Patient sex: F
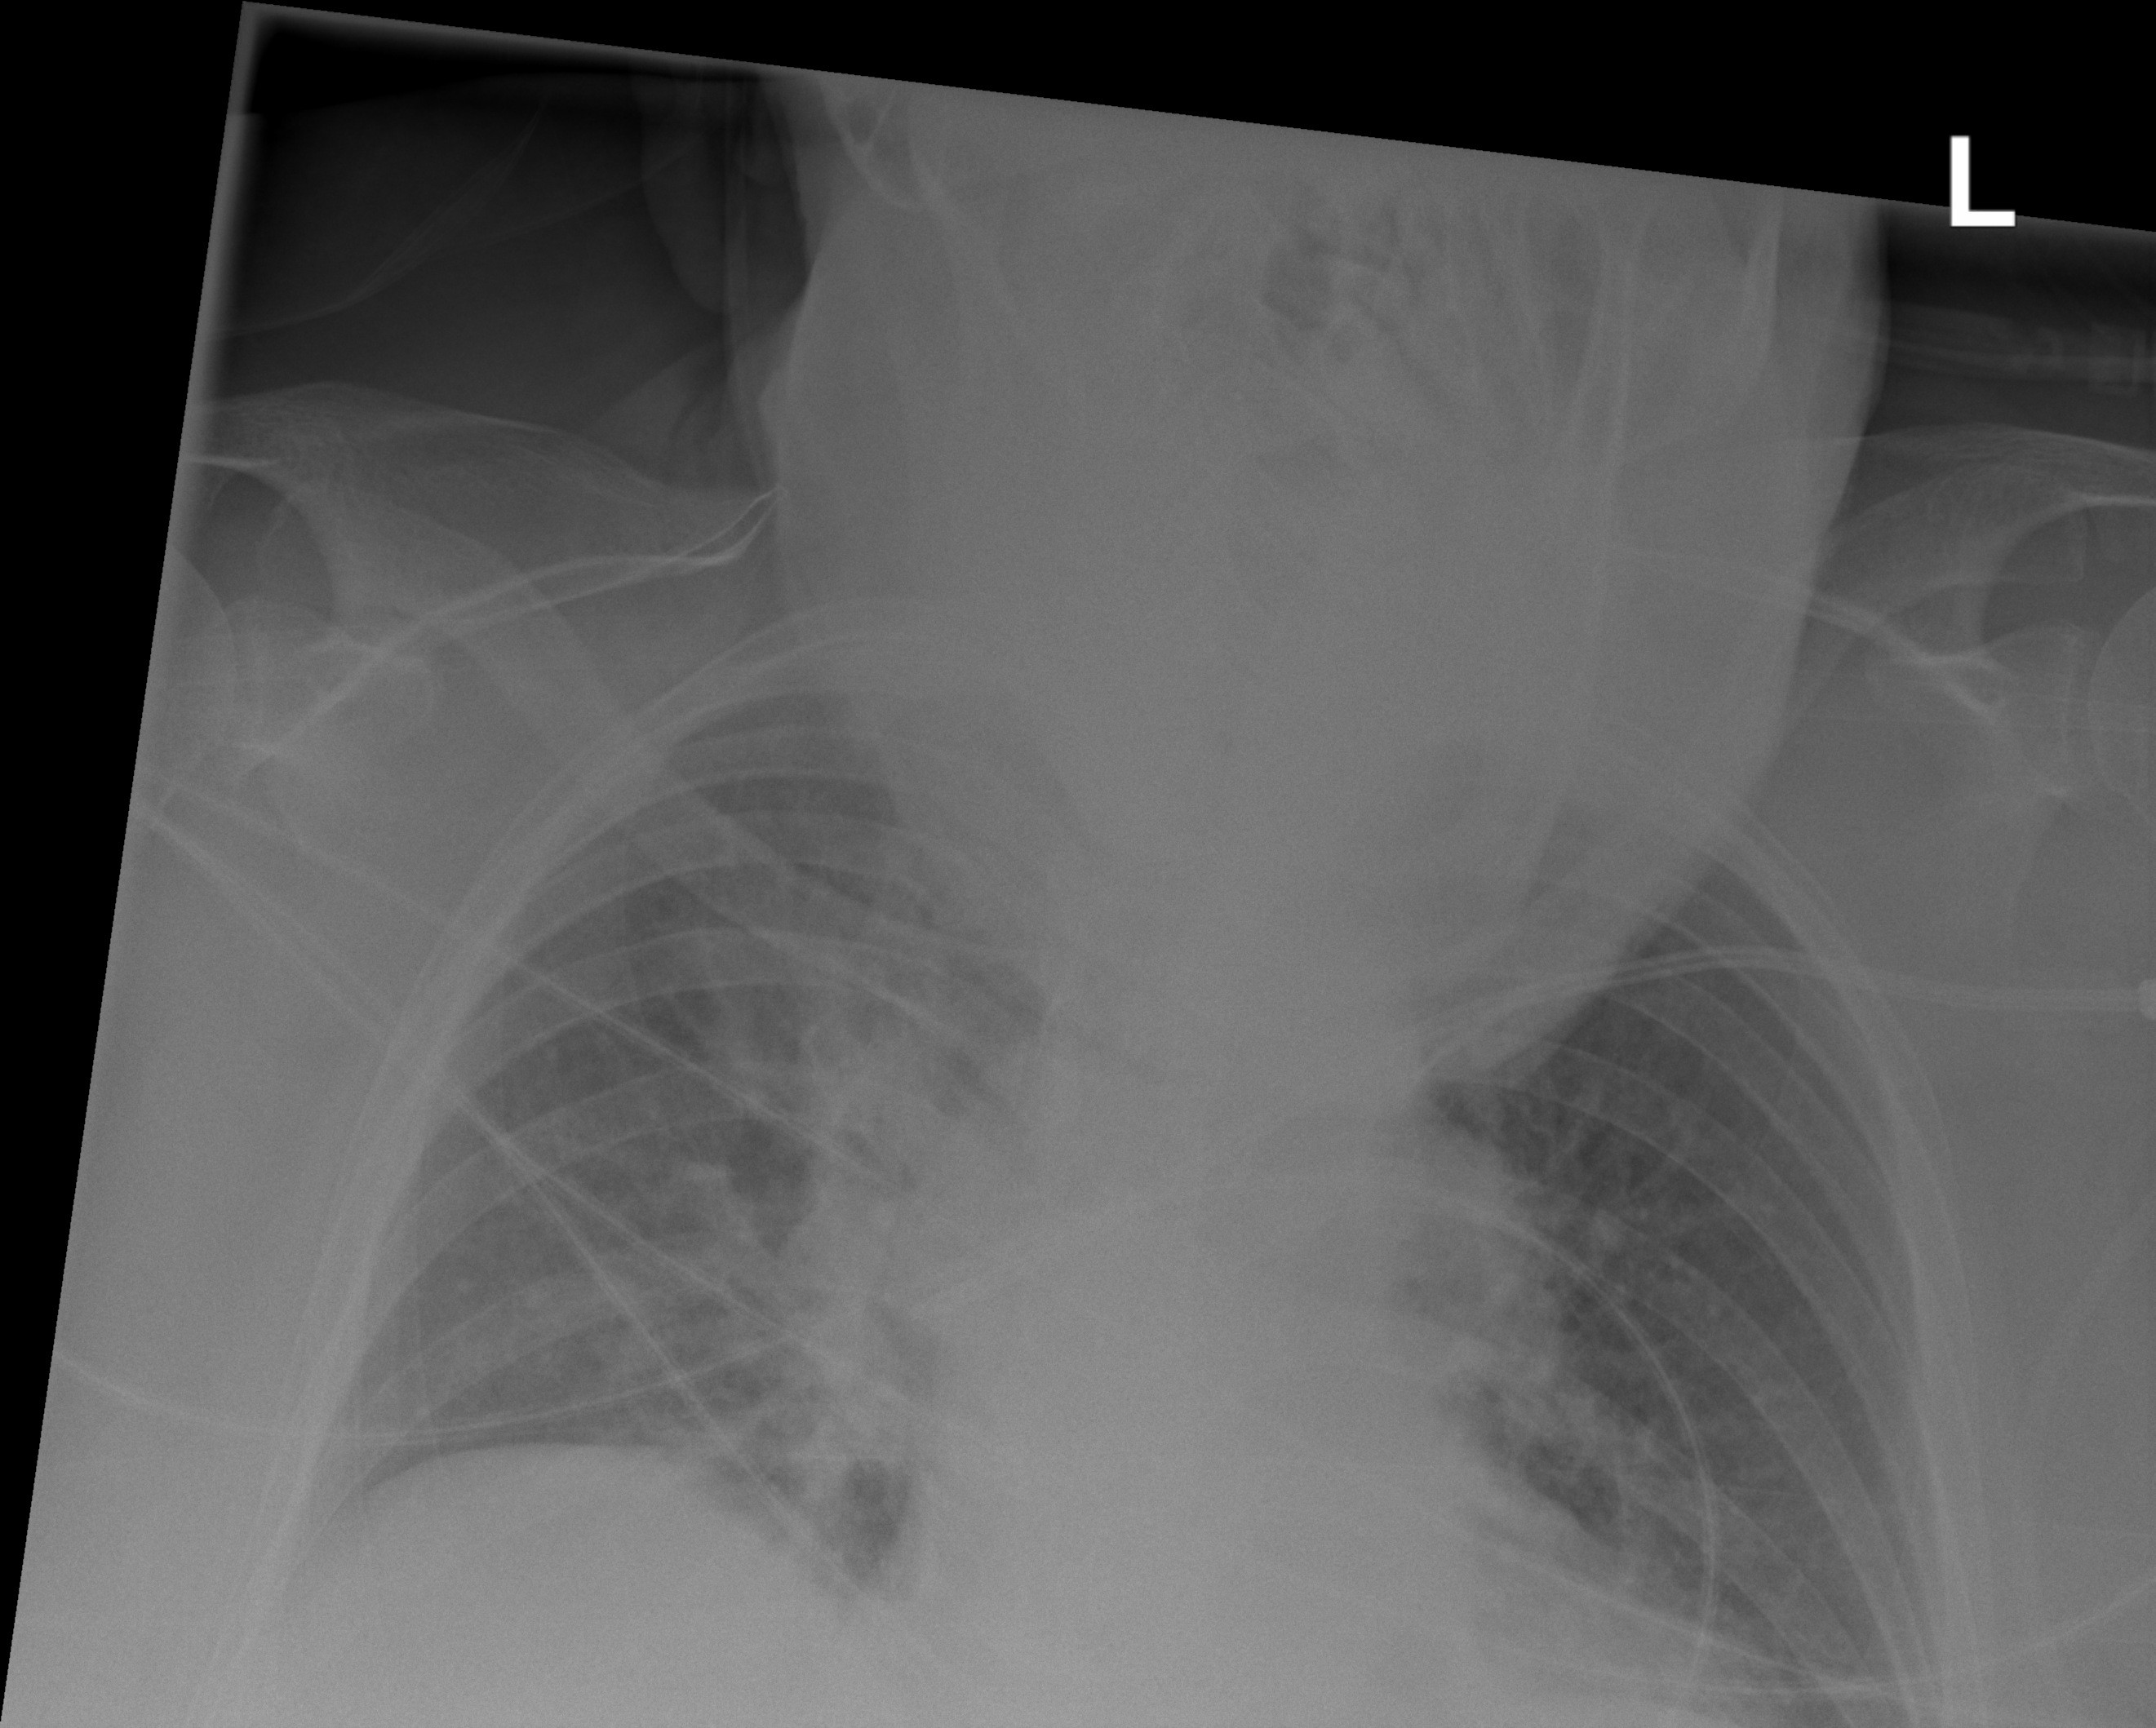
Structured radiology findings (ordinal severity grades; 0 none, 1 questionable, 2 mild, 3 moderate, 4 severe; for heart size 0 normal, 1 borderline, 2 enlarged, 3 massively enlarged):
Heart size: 2
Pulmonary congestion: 2
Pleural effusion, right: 0
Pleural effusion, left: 2
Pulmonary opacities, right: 2
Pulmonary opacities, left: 0
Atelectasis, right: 2
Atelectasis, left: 2